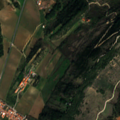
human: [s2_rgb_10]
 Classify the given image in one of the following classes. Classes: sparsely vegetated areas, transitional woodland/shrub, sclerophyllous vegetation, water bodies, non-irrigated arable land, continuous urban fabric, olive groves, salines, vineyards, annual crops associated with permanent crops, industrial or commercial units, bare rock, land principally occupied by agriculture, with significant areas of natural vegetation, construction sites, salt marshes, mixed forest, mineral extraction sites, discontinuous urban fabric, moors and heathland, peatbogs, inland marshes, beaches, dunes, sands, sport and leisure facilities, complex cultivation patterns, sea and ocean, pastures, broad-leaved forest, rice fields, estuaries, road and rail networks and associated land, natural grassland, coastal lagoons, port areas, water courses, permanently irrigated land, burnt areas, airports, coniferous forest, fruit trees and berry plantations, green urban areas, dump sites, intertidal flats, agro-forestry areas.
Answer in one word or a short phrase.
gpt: discontinuous urban fabric, vineyards, olive groves, complex cultivation patterns, land principally occupied by agriculture, with significant areas of natural vegetation, broad-leaved forest, transitional woodland/shrub